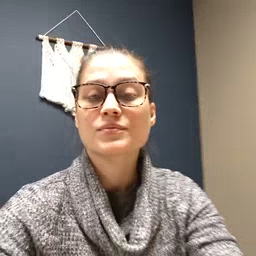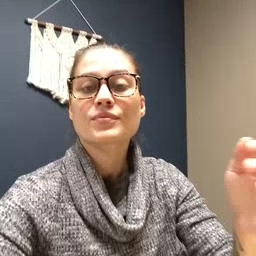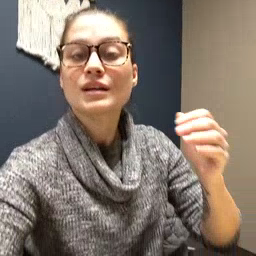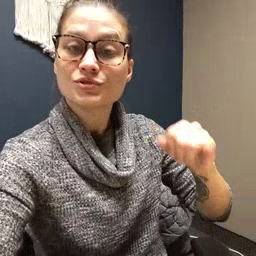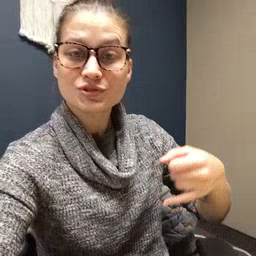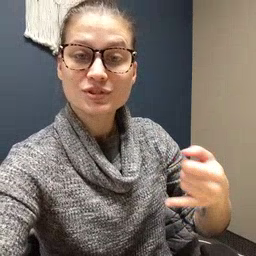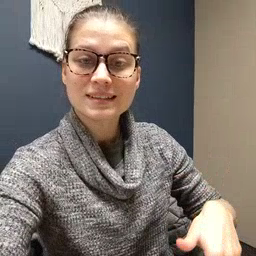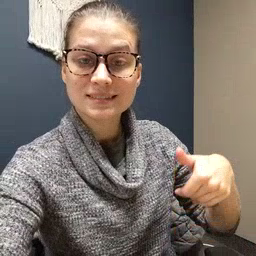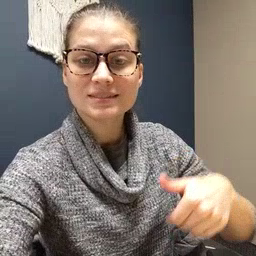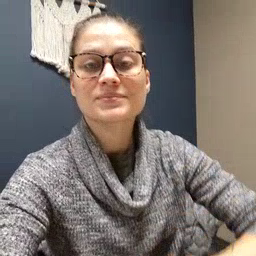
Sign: jeans